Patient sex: F
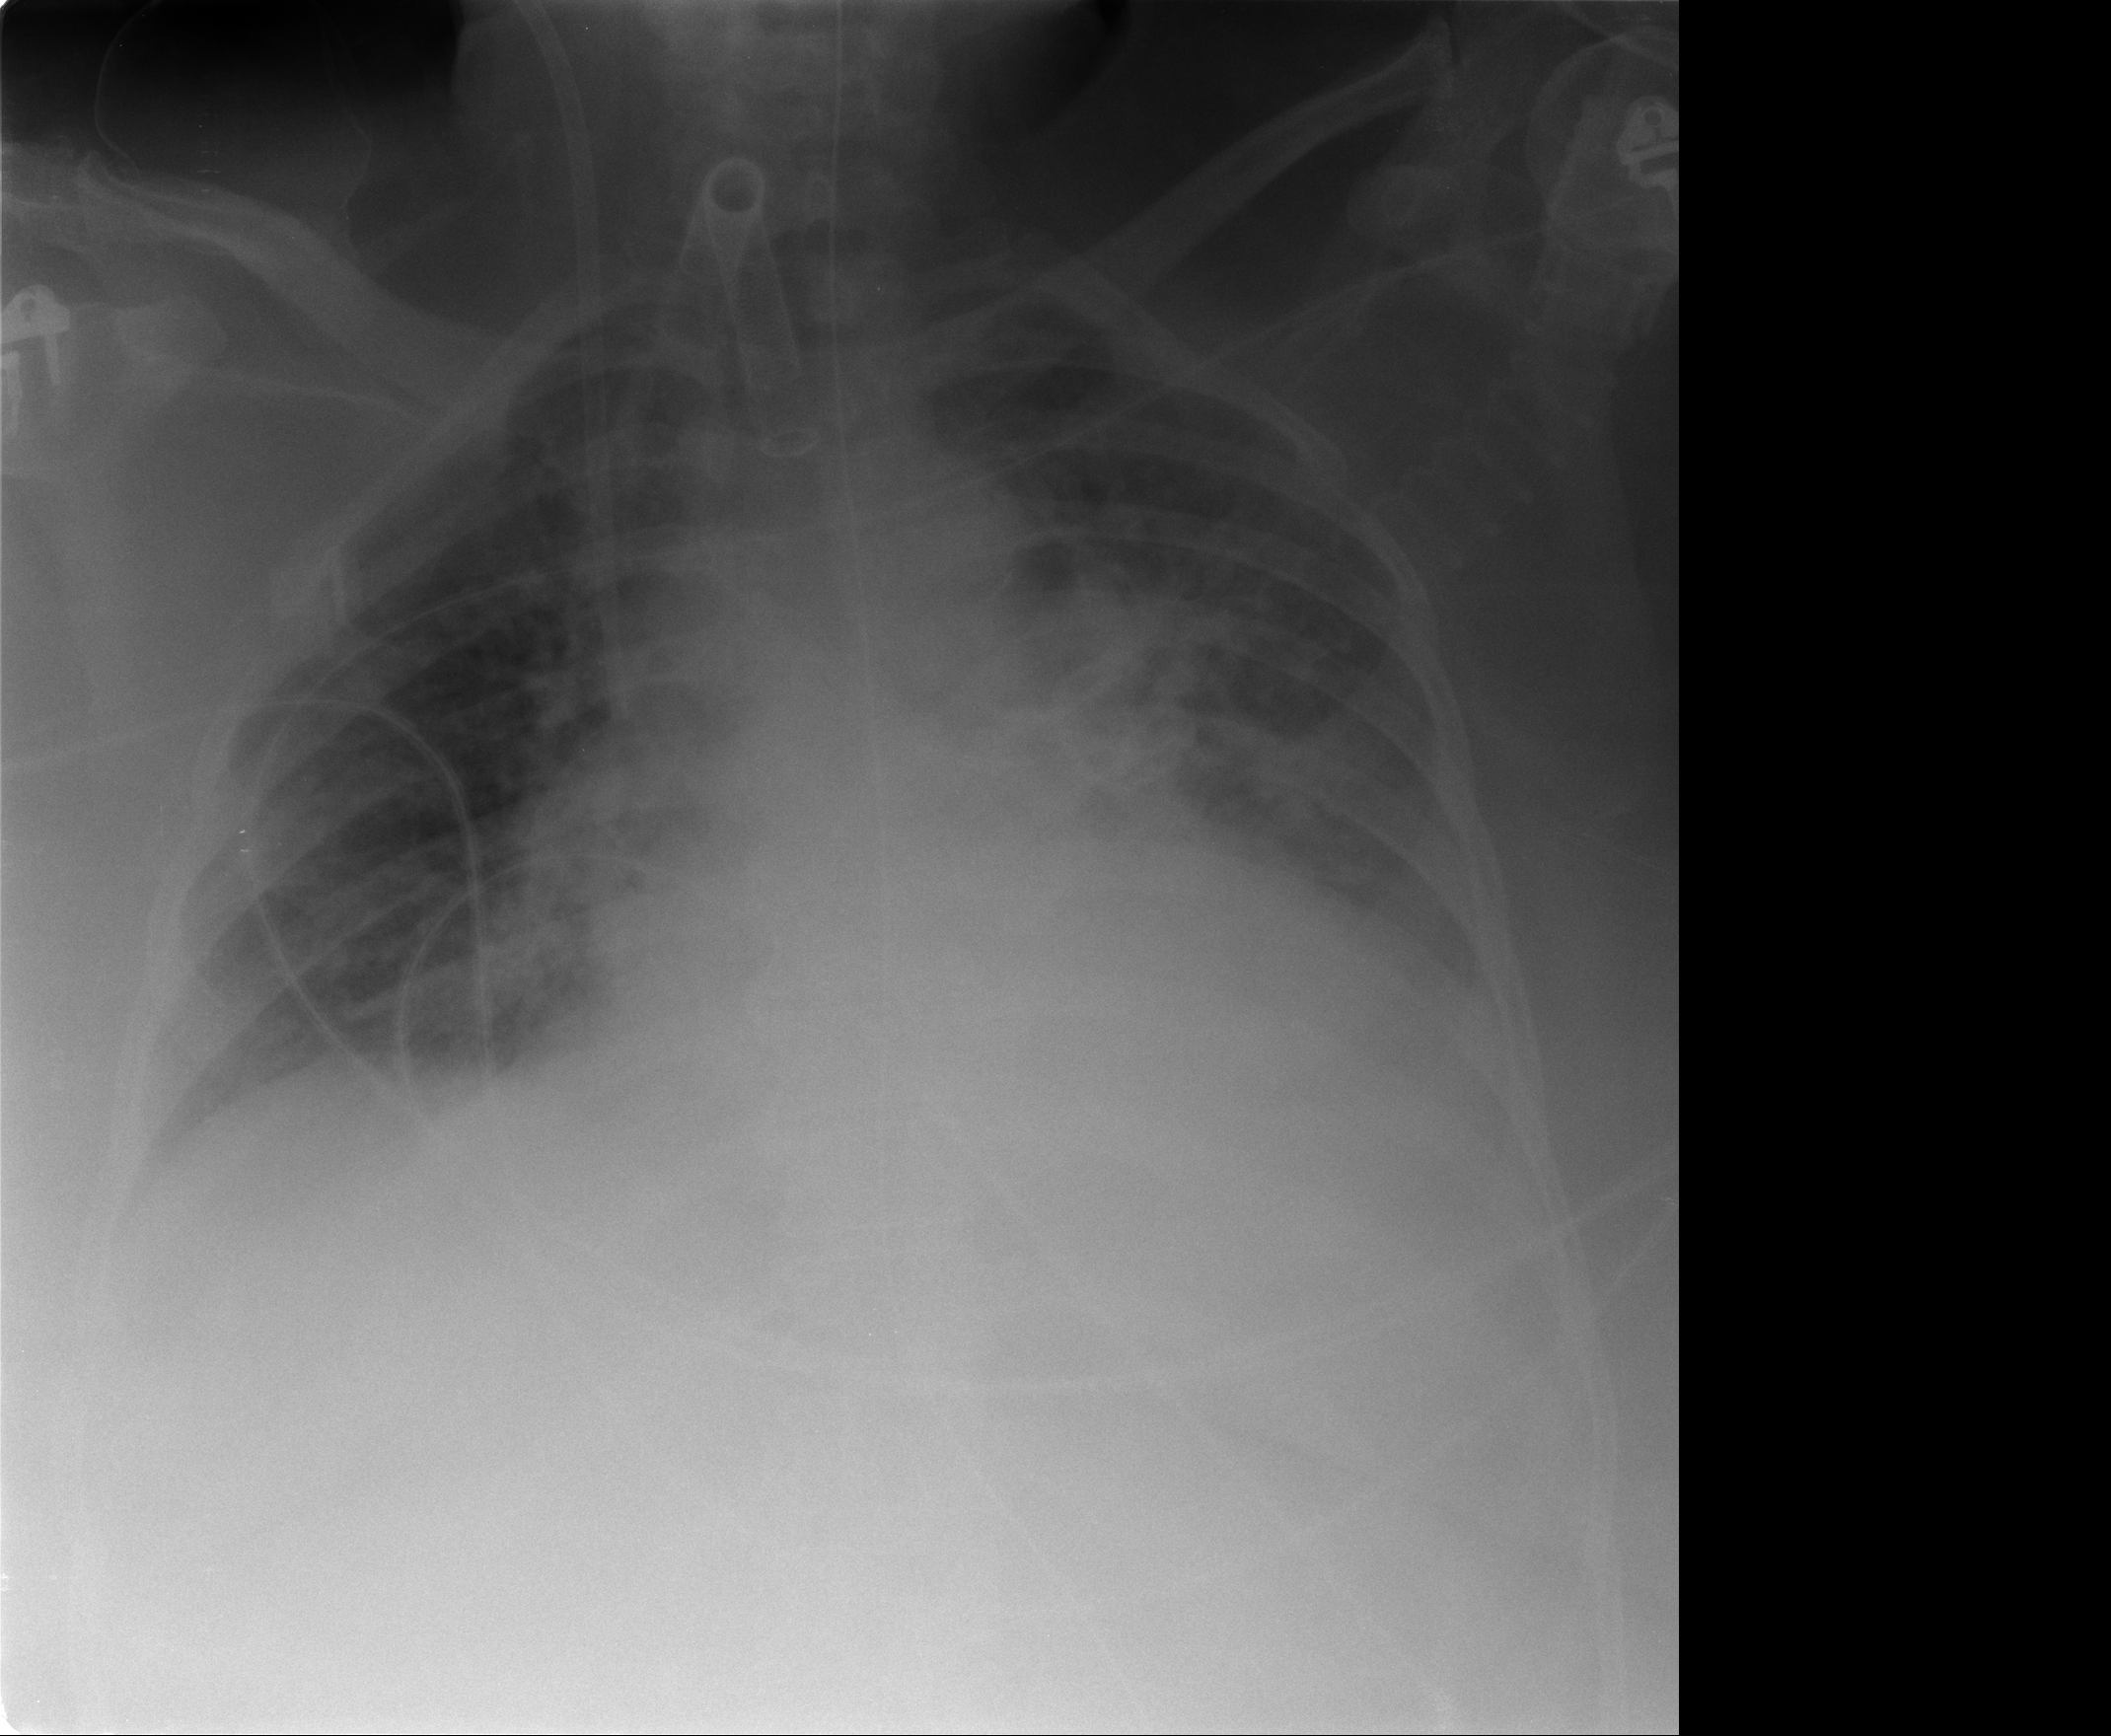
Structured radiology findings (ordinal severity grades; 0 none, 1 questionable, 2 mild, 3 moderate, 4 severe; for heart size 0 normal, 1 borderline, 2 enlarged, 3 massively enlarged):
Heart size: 2
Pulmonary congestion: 2
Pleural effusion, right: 0
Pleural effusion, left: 2
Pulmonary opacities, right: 0
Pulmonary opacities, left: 1
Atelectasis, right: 2
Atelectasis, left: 2